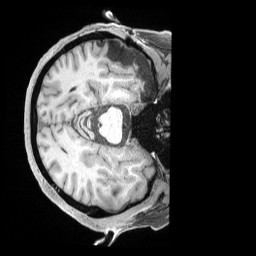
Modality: T1w
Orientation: axial
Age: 37
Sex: female
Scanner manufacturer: siemens
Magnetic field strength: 3 T
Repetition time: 2 s
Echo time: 0.00211 s